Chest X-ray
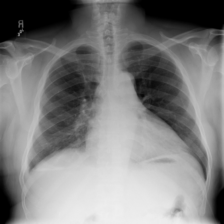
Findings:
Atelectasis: negative
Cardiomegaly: positive
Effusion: positive
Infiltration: negative
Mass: negative
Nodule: negative
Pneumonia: negative
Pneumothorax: negative
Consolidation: negative
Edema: negative
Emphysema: negative
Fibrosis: negative
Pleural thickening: negative
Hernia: negative